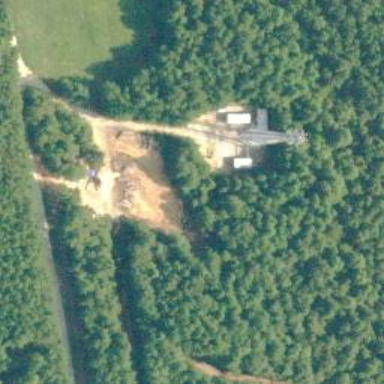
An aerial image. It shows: Communication mast tower.